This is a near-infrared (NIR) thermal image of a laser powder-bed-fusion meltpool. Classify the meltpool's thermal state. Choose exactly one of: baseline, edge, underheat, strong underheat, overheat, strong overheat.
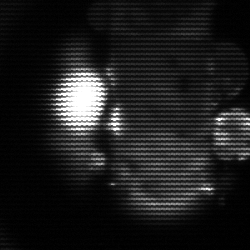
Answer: strong underheat